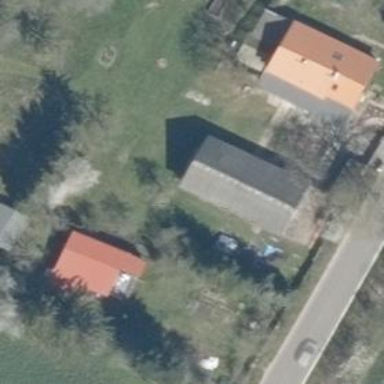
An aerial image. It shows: Detached building.